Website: crate-barrel
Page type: stored-credit-cards
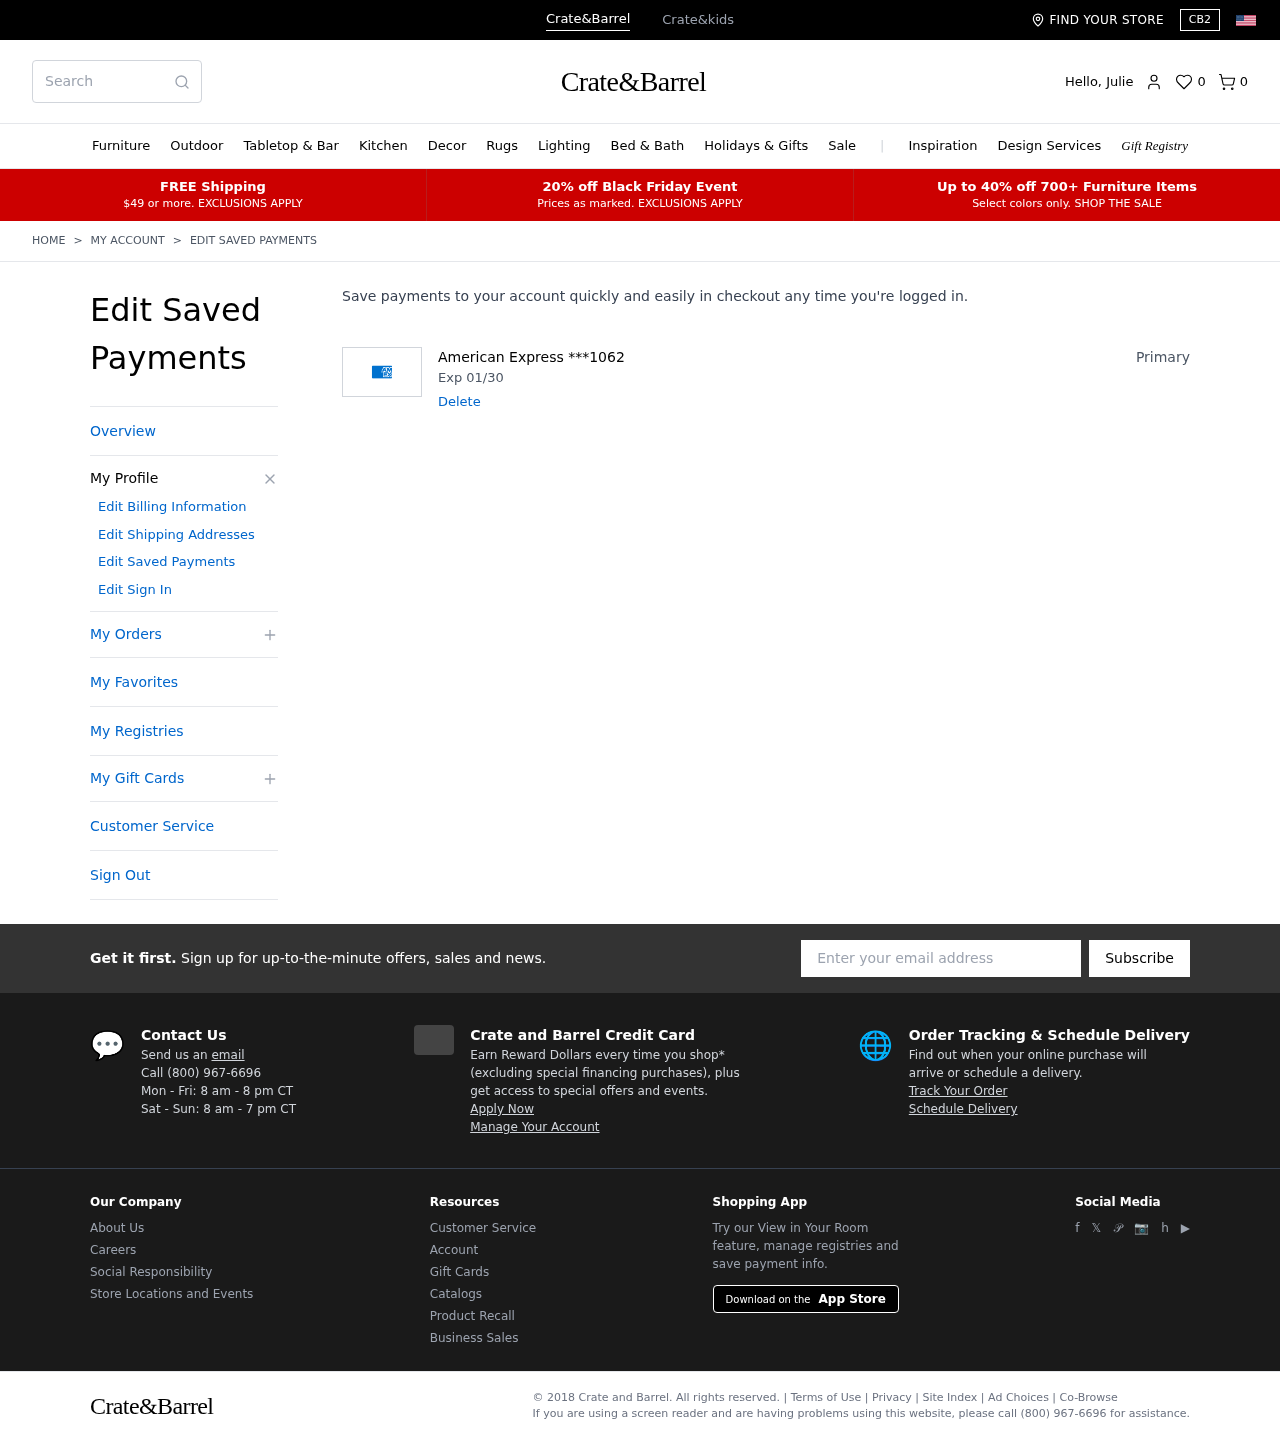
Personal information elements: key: PII_CARD_EXPIRY
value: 01/30
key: PII_CARD_LAST4
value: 1062
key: PII_CARD_TYPE
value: American Express
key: PII_FIRSTNAME
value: Julie
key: PII_EMAIL
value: jkelly@hotmail.com
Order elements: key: ORDER_NUM_ITEMS
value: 0
Search elements: key: HEADER_SEARCH
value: Search
Other elements: key: FAVORITES_COUNT
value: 0